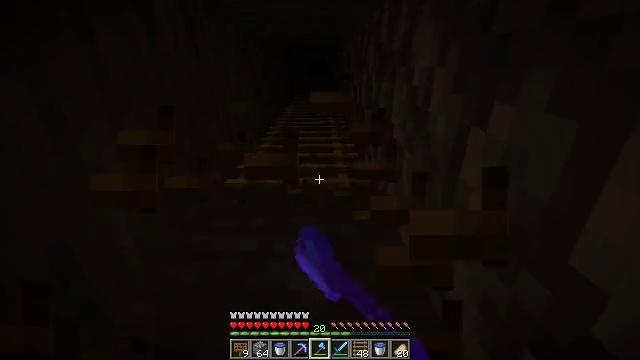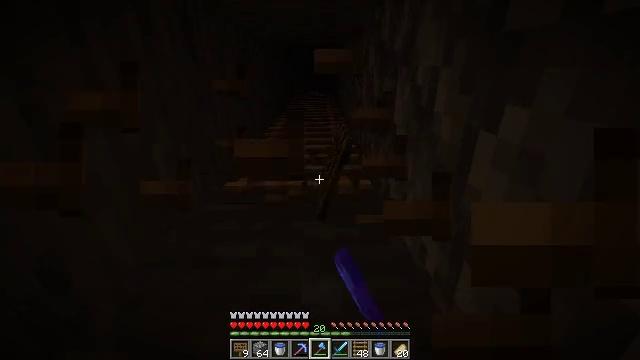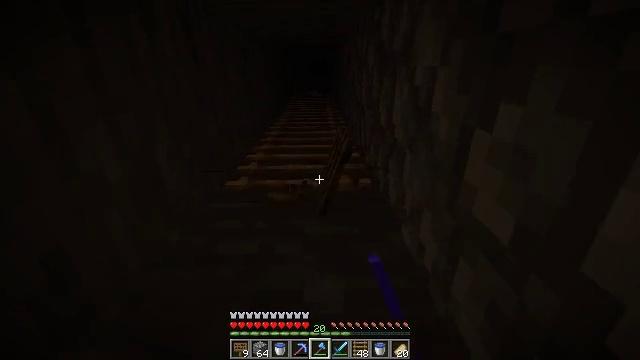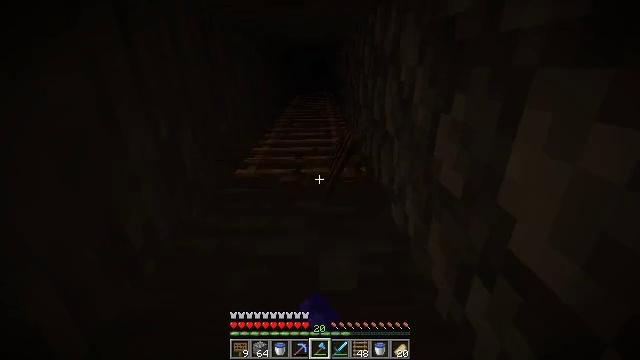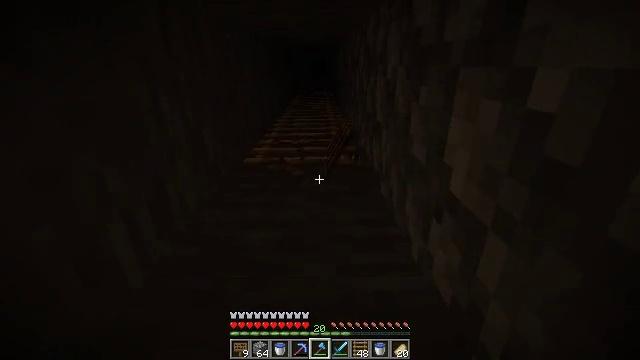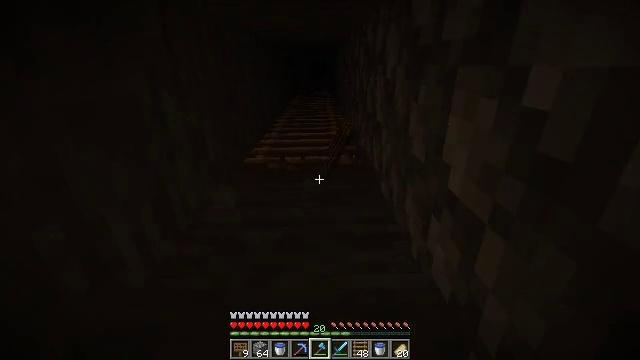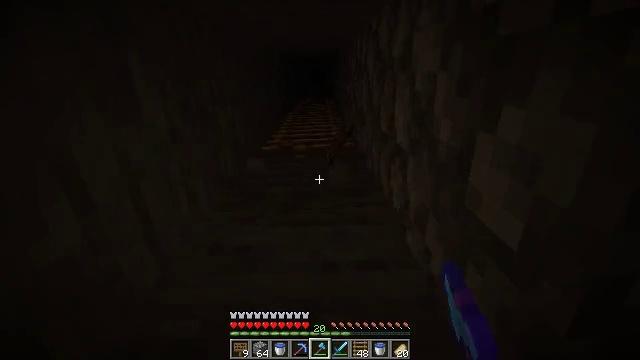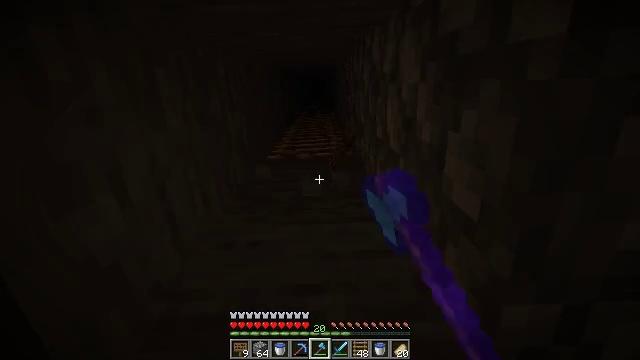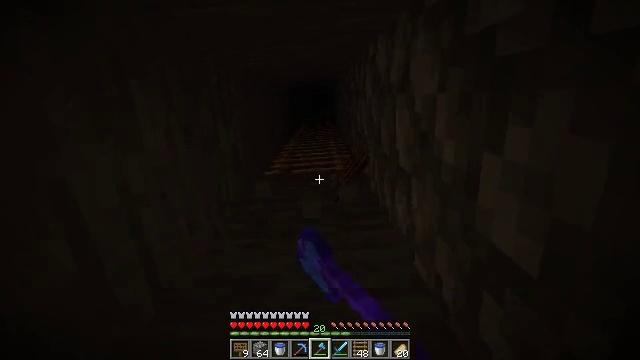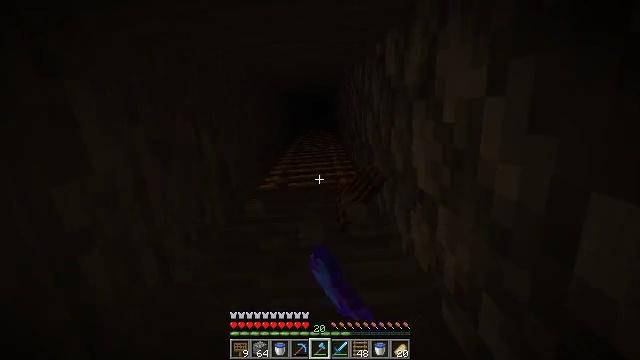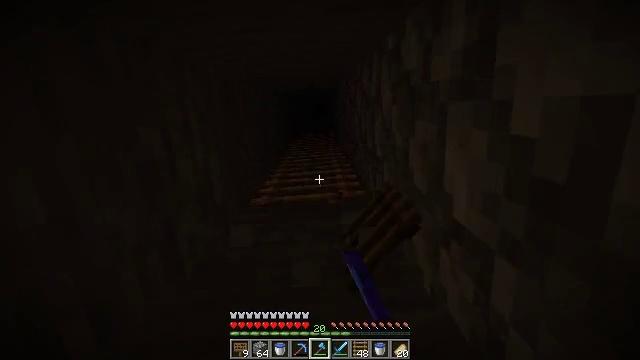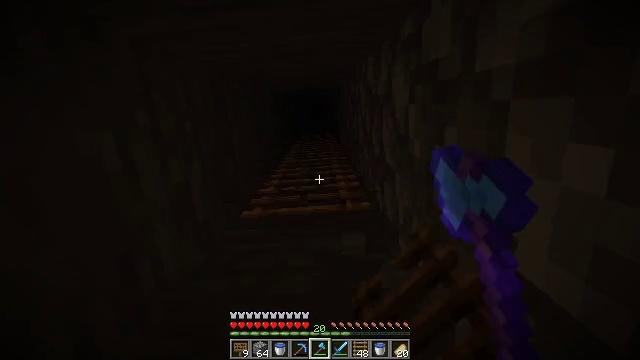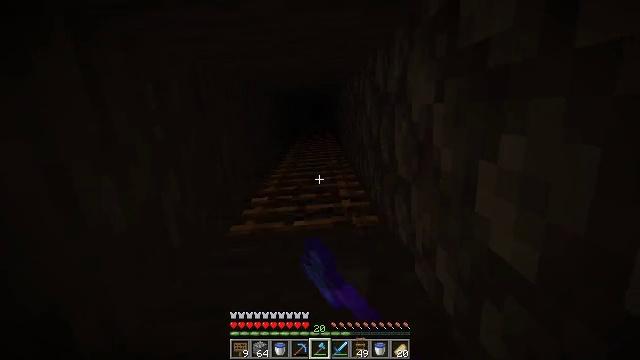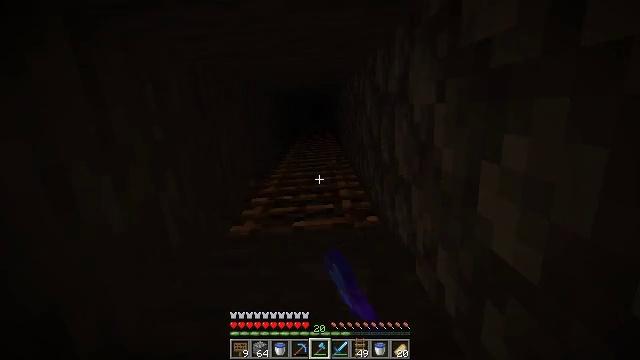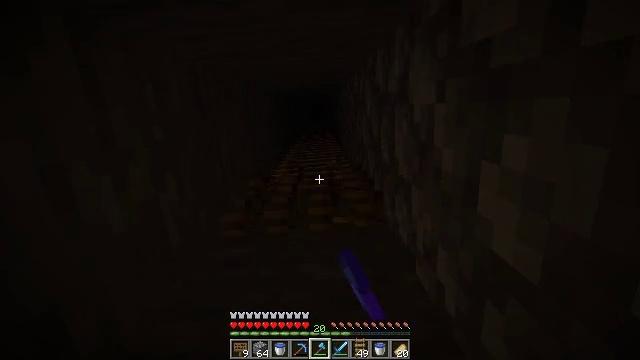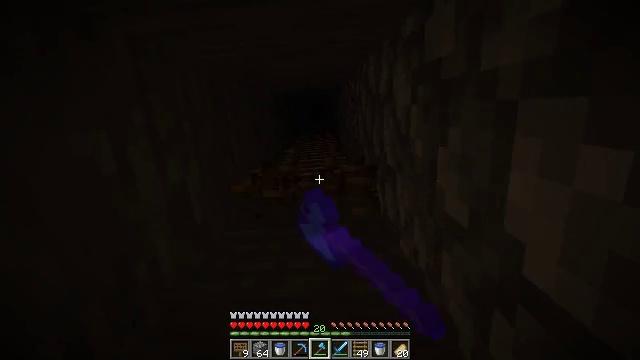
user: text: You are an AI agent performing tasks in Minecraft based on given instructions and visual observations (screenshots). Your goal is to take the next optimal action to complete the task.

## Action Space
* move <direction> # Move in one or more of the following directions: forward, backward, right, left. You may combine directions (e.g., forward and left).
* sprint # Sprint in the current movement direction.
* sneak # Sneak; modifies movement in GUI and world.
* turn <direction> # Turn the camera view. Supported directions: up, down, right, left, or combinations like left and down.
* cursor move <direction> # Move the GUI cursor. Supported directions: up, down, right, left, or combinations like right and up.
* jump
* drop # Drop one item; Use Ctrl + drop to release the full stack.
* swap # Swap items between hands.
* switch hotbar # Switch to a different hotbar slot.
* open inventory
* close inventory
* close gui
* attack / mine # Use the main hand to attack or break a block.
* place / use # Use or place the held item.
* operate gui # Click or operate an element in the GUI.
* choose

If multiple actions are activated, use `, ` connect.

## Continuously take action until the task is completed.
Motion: motion action
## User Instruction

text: Mine the ladder from the wall.
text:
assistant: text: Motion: attack / mine, jump
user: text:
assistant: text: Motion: attack / mine, jump
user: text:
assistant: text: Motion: attack / mine, jump
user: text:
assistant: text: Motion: attack / mine, jump
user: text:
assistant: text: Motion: attack / mine, jump
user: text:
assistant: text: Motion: turn left and up, attack / mine, jump
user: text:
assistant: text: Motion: turn left and up, attack / mine, jump
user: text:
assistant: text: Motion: turn up, attack / mine, jump
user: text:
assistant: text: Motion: turn up, attack / mine, jump
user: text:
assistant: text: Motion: attack / mine, jump
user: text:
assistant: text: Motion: attack / mine, jump
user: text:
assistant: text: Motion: attack / mine, jump
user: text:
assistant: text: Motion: attack / mine, jump
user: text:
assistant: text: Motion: attack / mine, jump
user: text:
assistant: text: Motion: attack / mine, jump
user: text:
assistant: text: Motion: attack / mine, jump
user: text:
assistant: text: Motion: attack / mine, jump
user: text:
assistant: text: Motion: attack / mine, jump
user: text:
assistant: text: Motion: attack / mine, jump
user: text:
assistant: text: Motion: attack / mine, jump
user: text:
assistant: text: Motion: attack / mine, jump
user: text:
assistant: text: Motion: attack / mine, jump
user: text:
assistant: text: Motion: attack / mine, jump
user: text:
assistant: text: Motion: attack / mine, jump
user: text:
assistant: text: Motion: attack / mine, jump
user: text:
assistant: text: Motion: attack / mine, jump
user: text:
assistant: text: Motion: attack / mine, jump
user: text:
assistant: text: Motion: attack / mine, jump
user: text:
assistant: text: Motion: attack / mine, jump
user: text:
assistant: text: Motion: turn up, attack / mine, jump